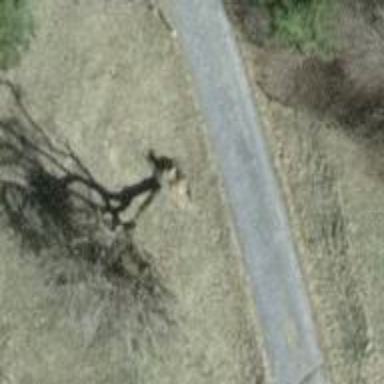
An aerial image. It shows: Single tag "natural: tree."